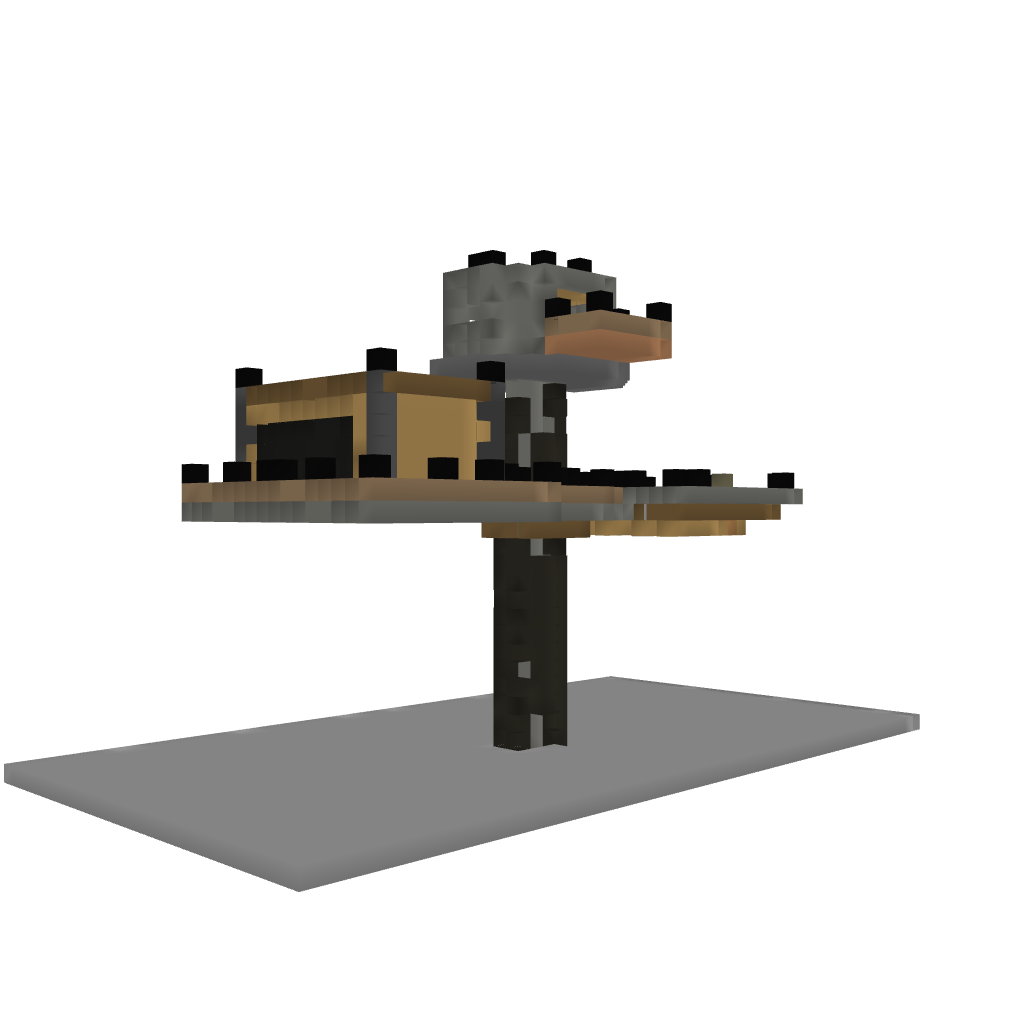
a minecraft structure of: Tree House